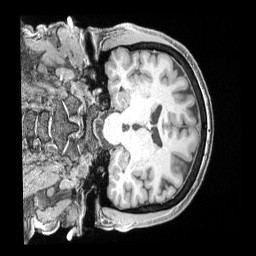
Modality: T1w
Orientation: coronal
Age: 50
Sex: male
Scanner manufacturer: siemens
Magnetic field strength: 3 T
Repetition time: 2 s
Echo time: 0.00211 s